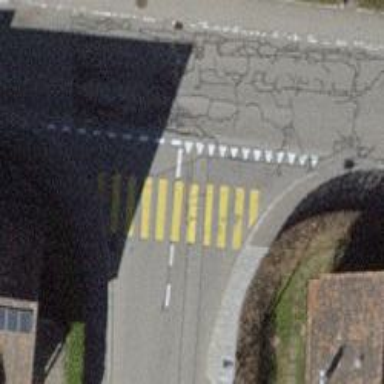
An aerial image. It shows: Zebra crossing on the road.